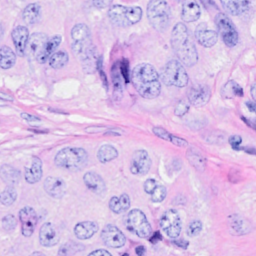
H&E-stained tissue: Breast